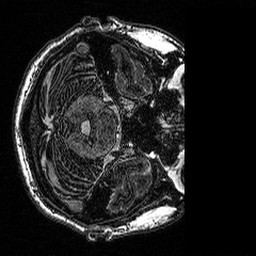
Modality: MP2RAGE
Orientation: axial
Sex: male
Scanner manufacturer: siemens
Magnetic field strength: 3 T
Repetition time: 5 s
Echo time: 0.00292 s